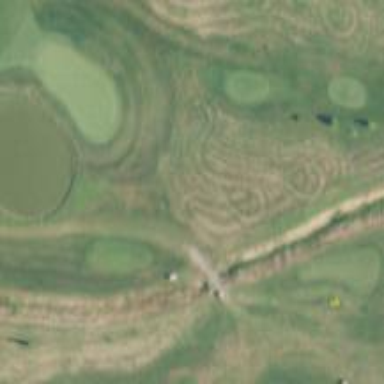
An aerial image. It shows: Path for both roads and golfers.